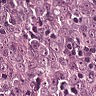
Metastatic tissue present: yes